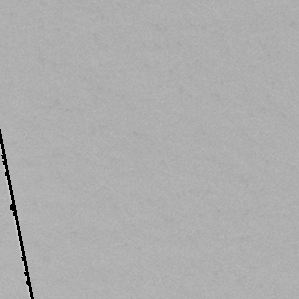
Label: frost